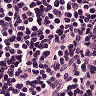
Metastatic tissue present: no